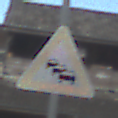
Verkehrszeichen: Stau
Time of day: MorningAfternoon
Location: Outdoor (Suburban)
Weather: PartlyCloudy
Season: NotSpecified
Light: Natural